Field crop: maize
Growth stage: 2
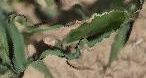
Species: maize